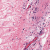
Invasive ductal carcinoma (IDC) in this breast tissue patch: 0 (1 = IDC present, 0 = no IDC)